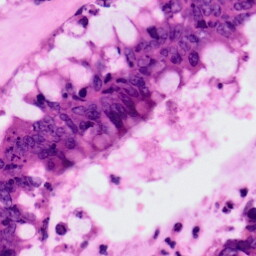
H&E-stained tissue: Colon